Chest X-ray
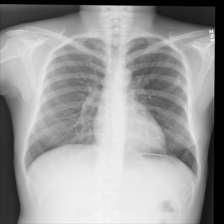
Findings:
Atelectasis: negative
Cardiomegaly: negative
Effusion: negative
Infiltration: negative
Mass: negative
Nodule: negative
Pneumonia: negative
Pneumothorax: negative
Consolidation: negative
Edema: negative
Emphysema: negative
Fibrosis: negative
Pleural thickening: negative
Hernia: negative